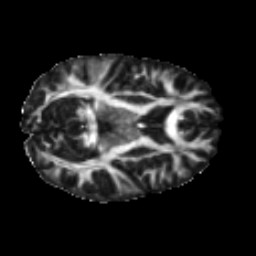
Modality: FA
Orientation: axial
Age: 37
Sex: female
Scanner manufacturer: ge
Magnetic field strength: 3 T
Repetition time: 7.8 s
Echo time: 0.0607 s